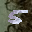
Label: 5